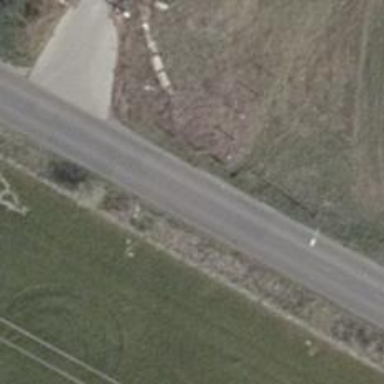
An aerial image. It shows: Unclassified road with lane markings.